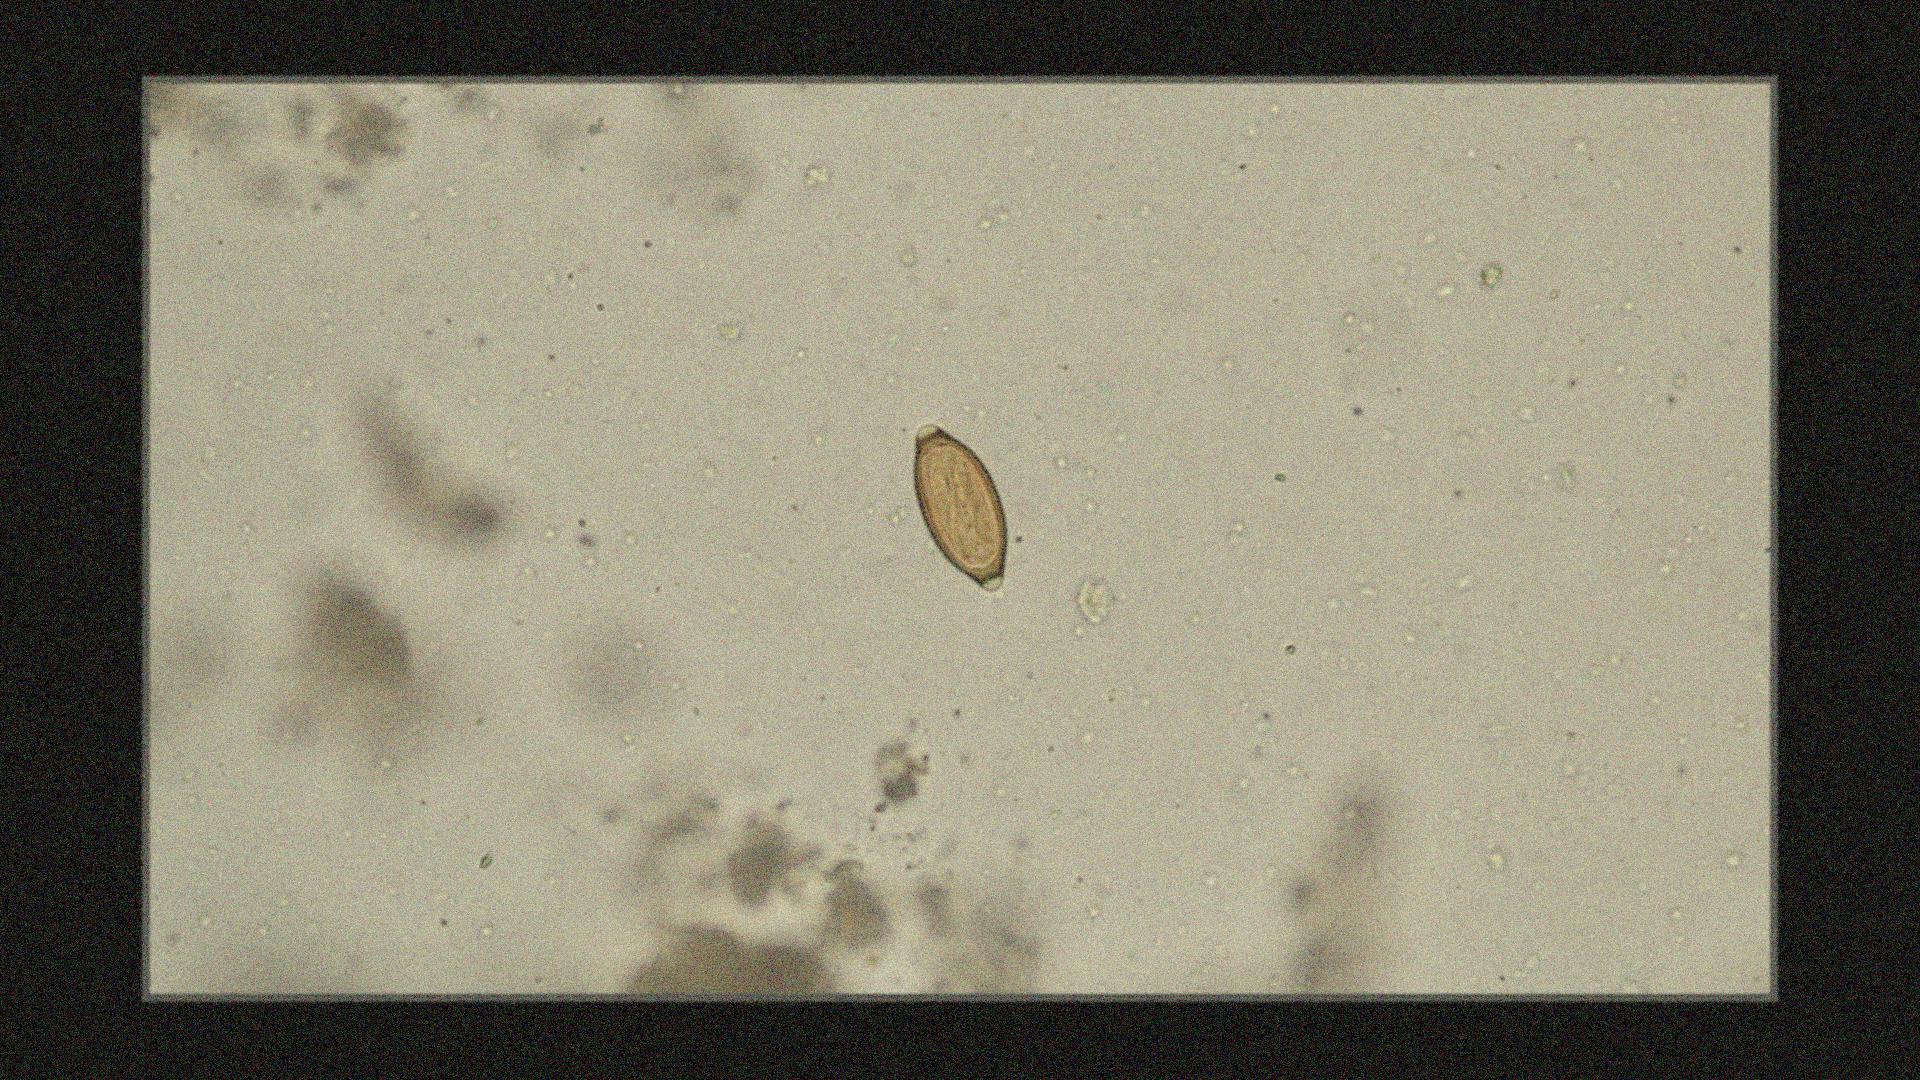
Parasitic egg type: Trichuris trichiura